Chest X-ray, PA view. Patient: 39 years old, sex M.
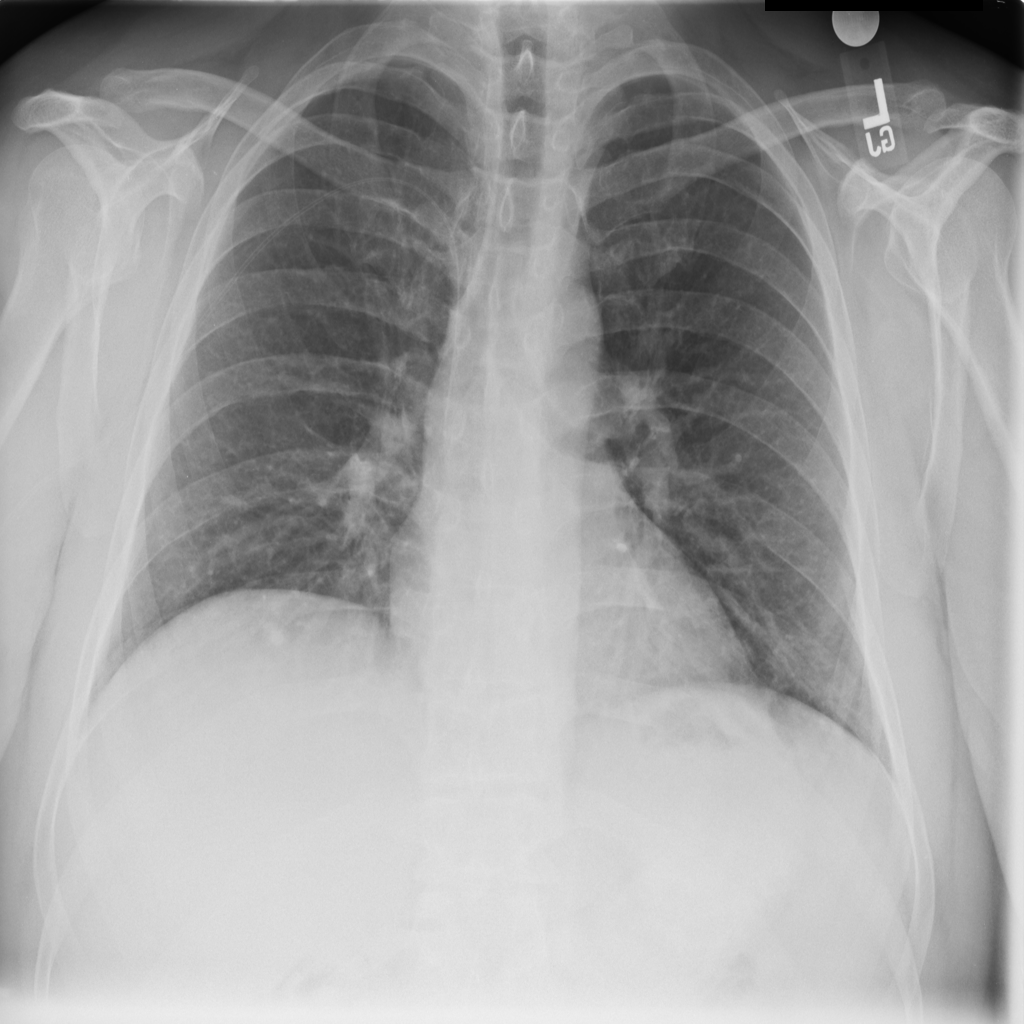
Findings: Mass